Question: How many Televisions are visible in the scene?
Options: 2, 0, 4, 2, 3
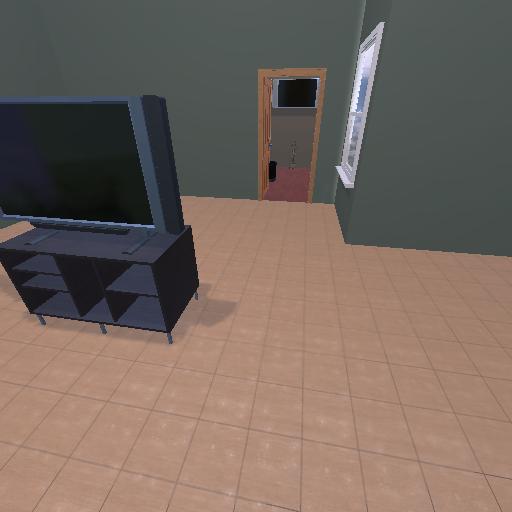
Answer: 2